Field crop: maize
Growth stage: 2
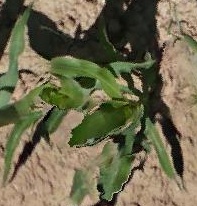
Species: maize